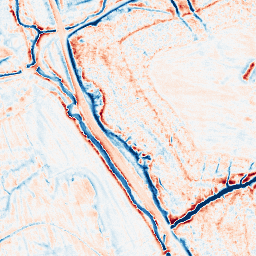
Category: edge_preserving
Decomposition family: anisotropic_diffusion
Decomposition parameters: iterations: 20
kappa: 30
gamma: 0.2
Upsampling method: lanczos
Upsampling parameters: scale: 4
Upsampling scale: 4